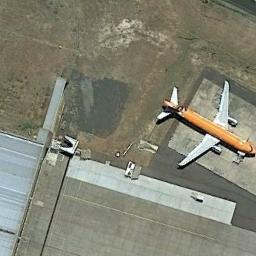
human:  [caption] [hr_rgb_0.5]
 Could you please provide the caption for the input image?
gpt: A  orange plane parked on the open area and the lawn beside .

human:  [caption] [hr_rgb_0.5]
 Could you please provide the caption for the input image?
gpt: An aircraft with orange fuselage and white wings was parked in the open space .

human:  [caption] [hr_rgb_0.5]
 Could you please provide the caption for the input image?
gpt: An airplane with an orange fuselage parked on a clearing with many buildings next to it .

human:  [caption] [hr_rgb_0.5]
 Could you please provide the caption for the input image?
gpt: An orange plane is parked on the open space beside the grass .

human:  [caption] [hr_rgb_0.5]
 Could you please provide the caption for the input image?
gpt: One plane is on the ground next to the building .